Question: I'm trying to replace the third party <URL>',but I just can't find similar one from the latter.

This is the related XML layout:
'''
<android.support.design.widget.FloatingActionButton
android:id="@+id/alarm_front"
android:layout_width="wrap_content"
android:layout_height="wrap_content"
android:src="@drawable/btn_icon_alarm_notset" />
'''
And I have set its background color to yellow.
'''
mAlarmBtn.setBackgroundTintList(ColorStateList.valueOf(getResources().getColor(R.color.floatButtonColor)));
'''
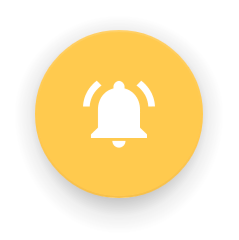
Answer: Override the default <URL> of the FAB by adding:
'''
android:elevation="0dp"
'''
Or in code call <URL>